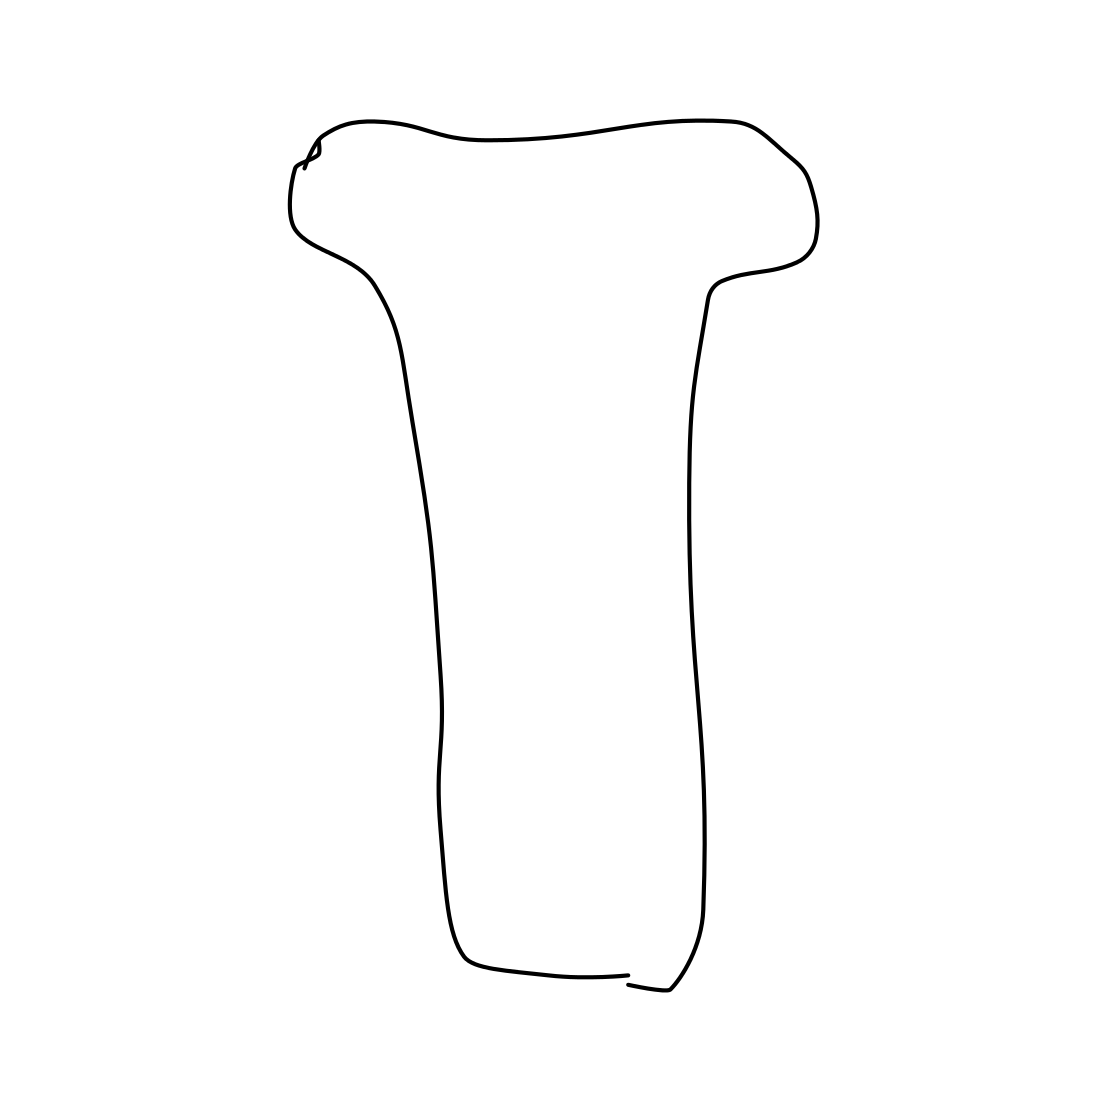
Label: vase